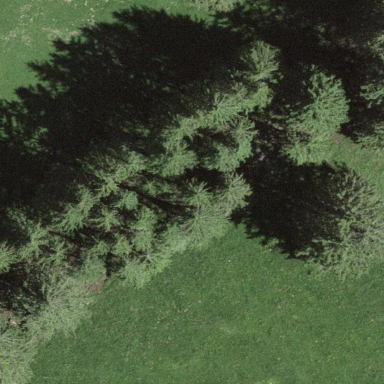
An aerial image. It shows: Woodland with evergreen needle-leaved trees.